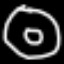
Label: donut